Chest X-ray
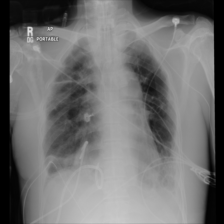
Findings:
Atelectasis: negative
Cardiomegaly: negative
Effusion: negative
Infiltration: negative
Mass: negative
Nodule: negative
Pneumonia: negative
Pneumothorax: negative
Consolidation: negative
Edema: negative
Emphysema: negative
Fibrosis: positive
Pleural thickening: negative
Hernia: negative